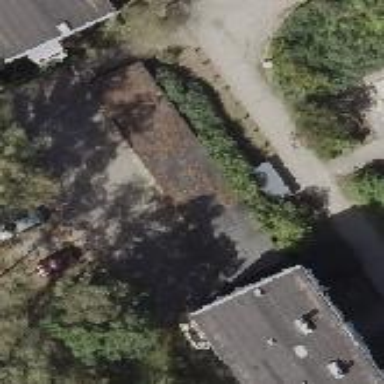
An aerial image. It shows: Group of garages.